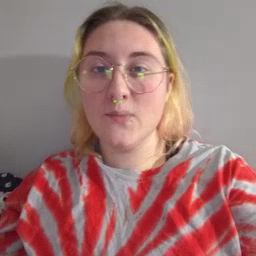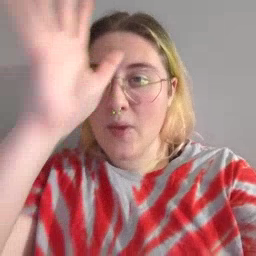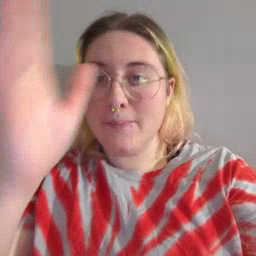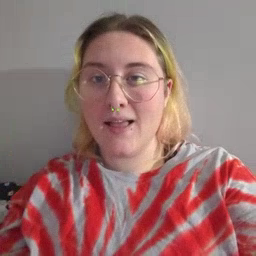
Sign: grandpa